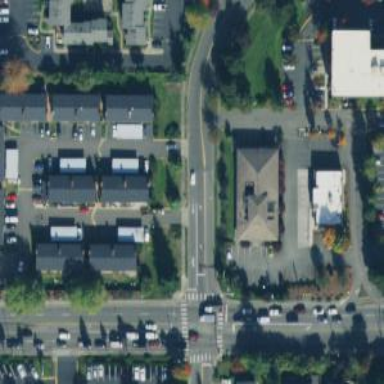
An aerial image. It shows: Tertiary road with separate sidewalk.